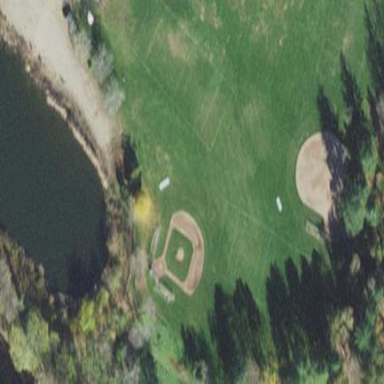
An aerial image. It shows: Baseball pitch for leisure land activities.